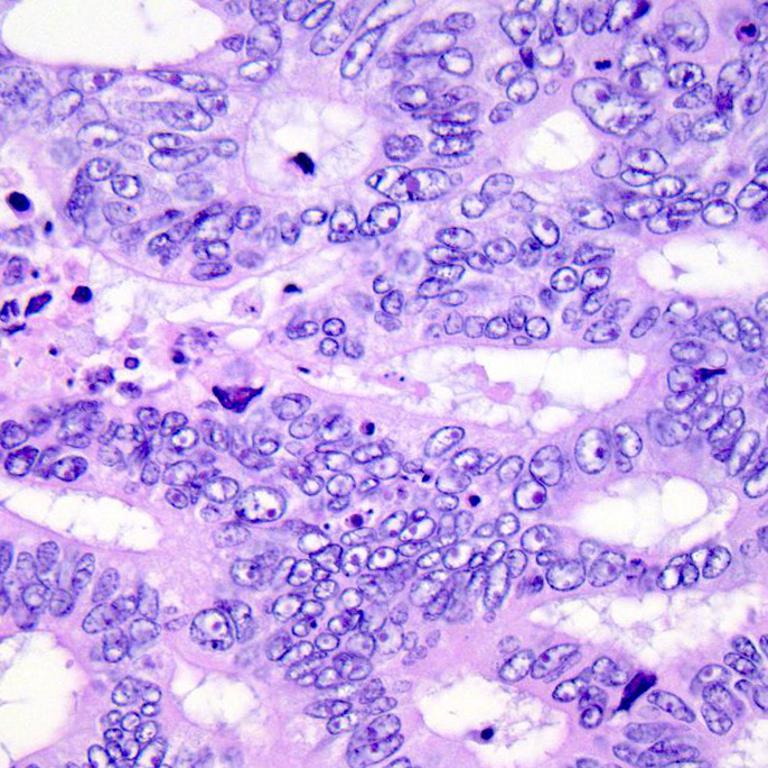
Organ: colon
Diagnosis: adenocarcinomas